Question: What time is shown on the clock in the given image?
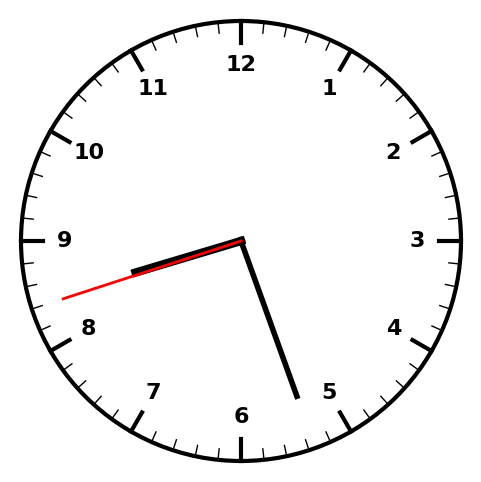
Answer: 08:26:42